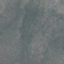
Land use / land cover class: HerbaceousVegetation